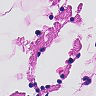
Metastatic tissue present: no